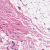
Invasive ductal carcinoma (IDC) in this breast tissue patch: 0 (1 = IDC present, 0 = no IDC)